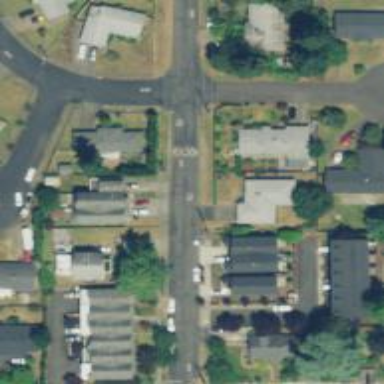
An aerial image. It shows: Residential road with sidewalk on the left side.